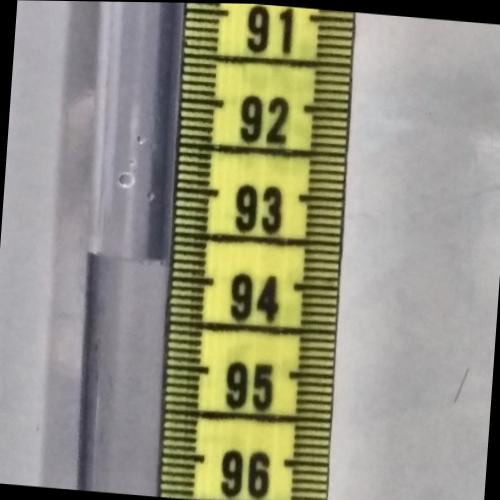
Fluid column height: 93.8 cm